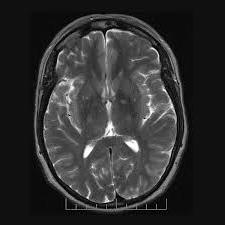
Label: notumor